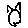
Label: cat